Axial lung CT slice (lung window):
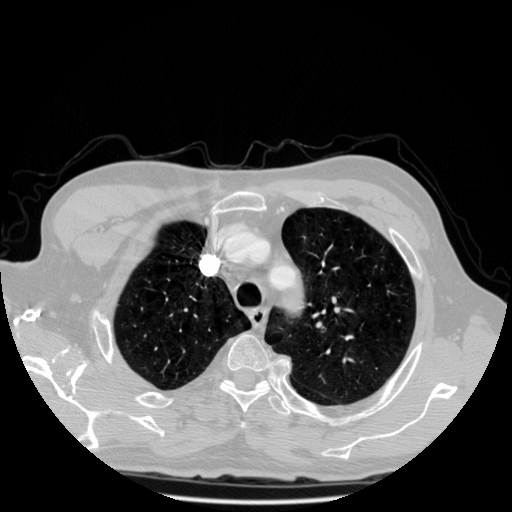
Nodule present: no